Current action and preconditions to check: trajectory_clear

Your task: For each precondition in the list above, predict whether it will hold at this action.

Consider the current scene as observed from the mobile robot's camera, and analyze the predicted future states of all dynamic agents (e.g., people, animals, vehicles, or any moving entities) within the NEXT SECOND.

IMPORTANT: Only answer "very likely" if you are absolutely certain—based on strong, clear evidence—that a dynamic agent will violate the precondition in the predicted future state. Do NOT answer "very likely" for unlikely, ambiguous, or low-probability risks.

Ask yourself for each precondition: Is there a high probability, with clear and convincing evidence, that the predicted future states of any dynamic agent will interfere with the predicted future state of the currently executing action within the NEXT SECOND, causing that precondition to fail?

Assess the risk level based on these predictions. Use "likely" or "very likely" if motions create a clear risk of interference.

Use "neutral" or "improbable" if agents are nearby but their predicted paths are clearly diverging or non-conflicting.

Failure Risk Categories: "very improbable", "improbable", "neutral", "likely", "very likely"

Answer Format: Output ONLY the probability_of_failure value from these categories: "very improbable", "improbable", "neutral", "likely", "very likely"

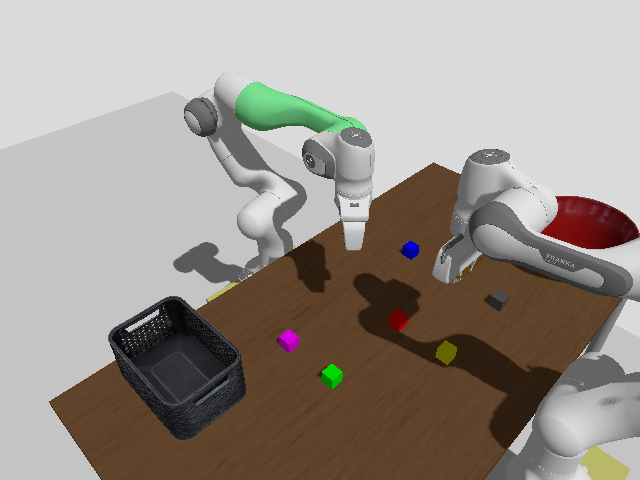

Answer: improbable